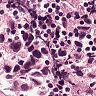
Metastatic tissue present: yes